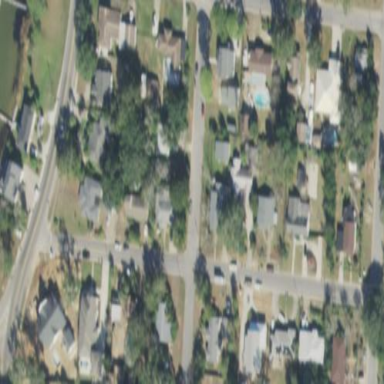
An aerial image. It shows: Residential area consisting of single-family homes.